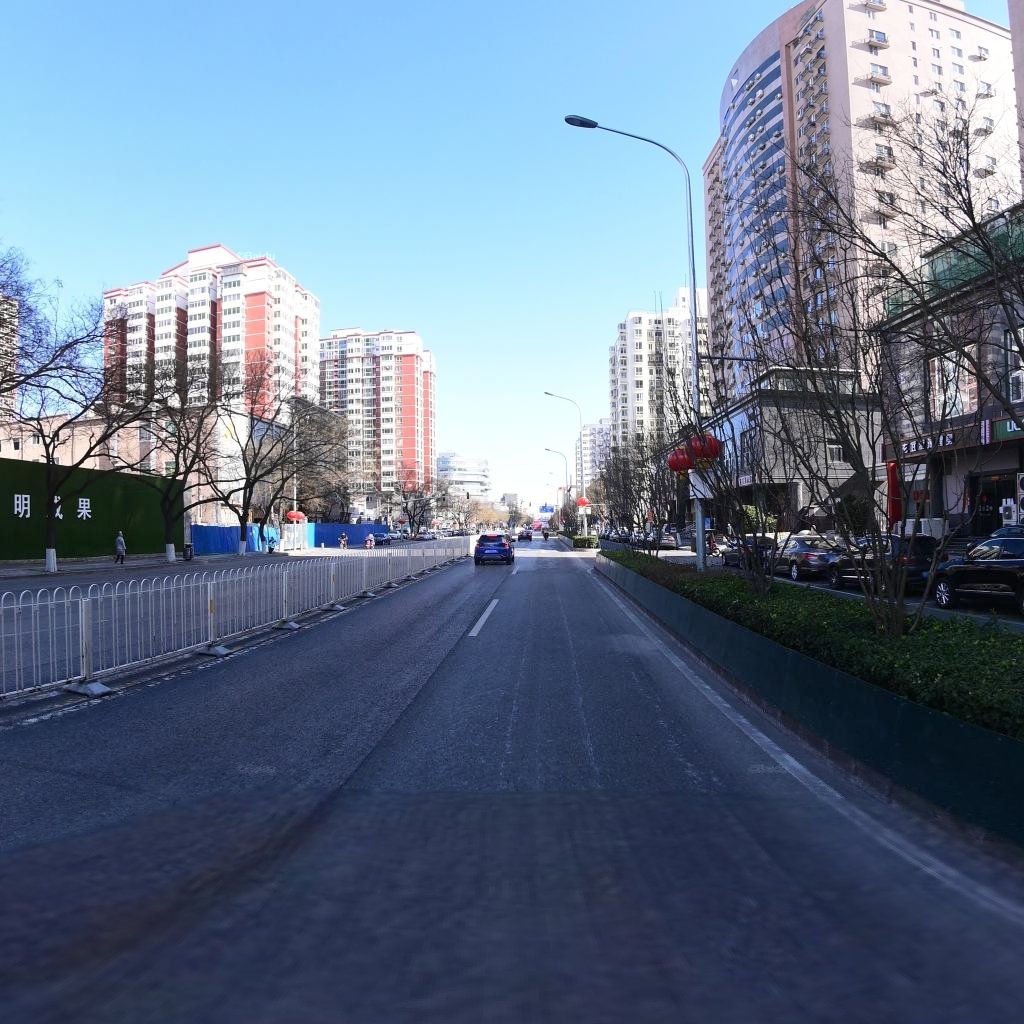
Region: Xicheng
Road damage annotations: longitudinal crack, transverse crack